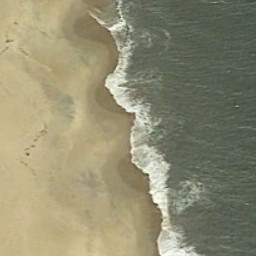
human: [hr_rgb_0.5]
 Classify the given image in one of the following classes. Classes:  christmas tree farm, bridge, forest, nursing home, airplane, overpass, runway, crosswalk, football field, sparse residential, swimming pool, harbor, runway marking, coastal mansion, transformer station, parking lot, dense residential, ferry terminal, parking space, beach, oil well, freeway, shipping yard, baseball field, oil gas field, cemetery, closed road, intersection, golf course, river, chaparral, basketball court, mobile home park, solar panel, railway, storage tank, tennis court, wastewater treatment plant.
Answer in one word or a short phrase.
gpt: beach